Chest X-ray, PA view. Patient: 51 years old, sex M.
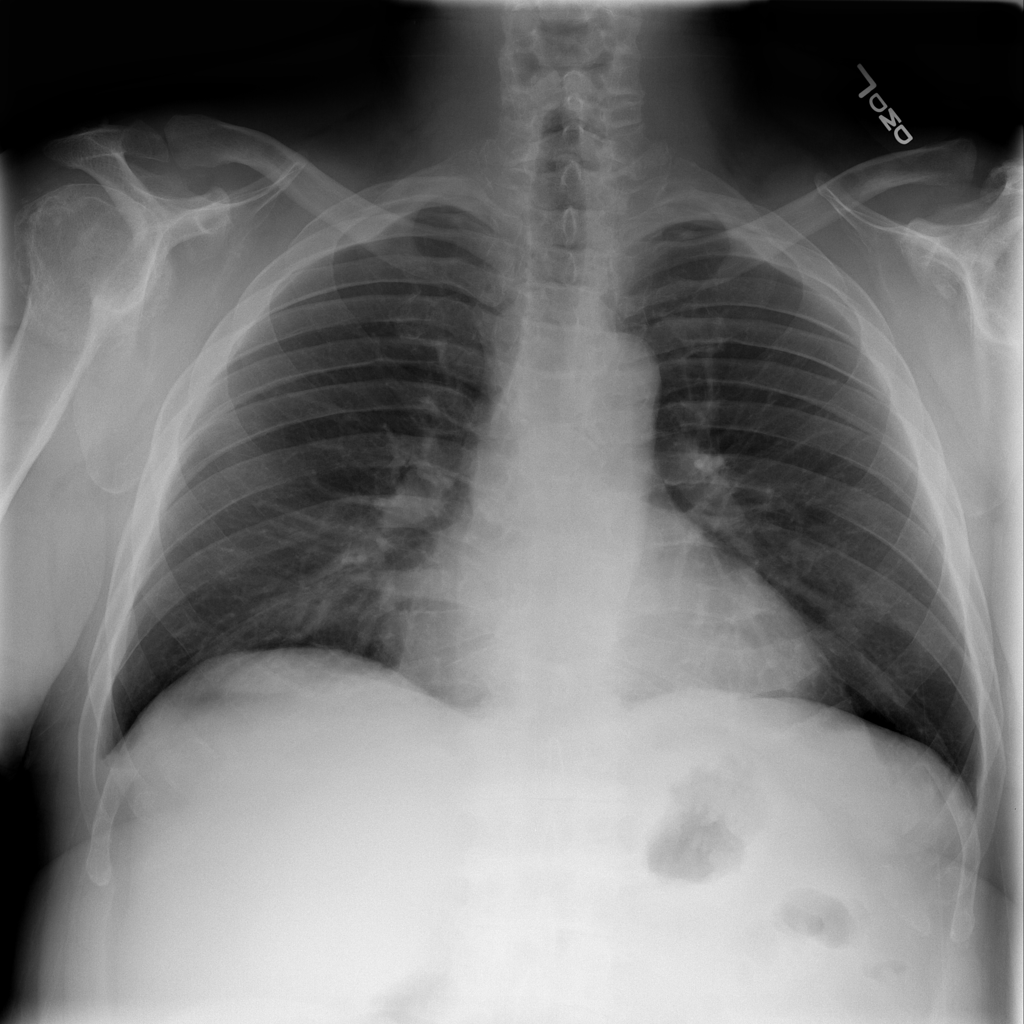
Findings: No Finding